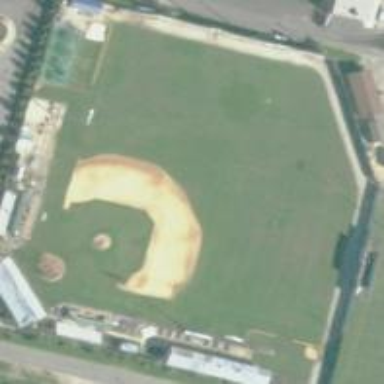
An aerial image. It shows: Baseball pitch for leisure land.